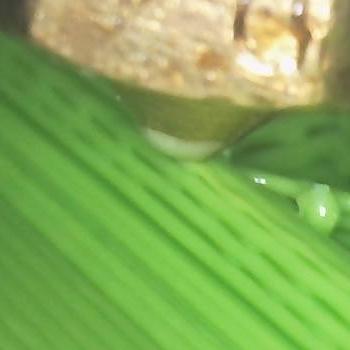
Flow rate: 39%